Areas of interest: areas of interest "Library"
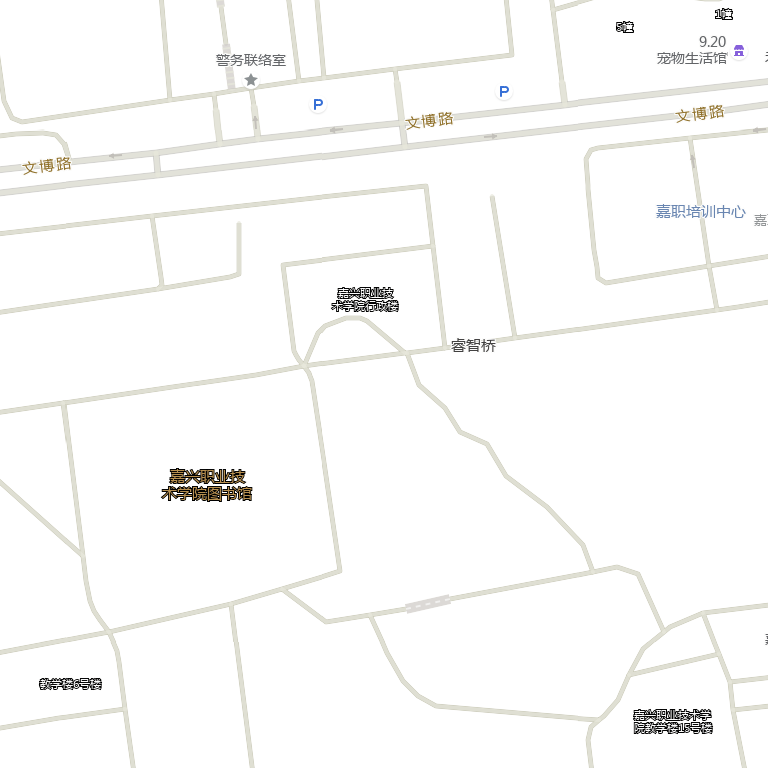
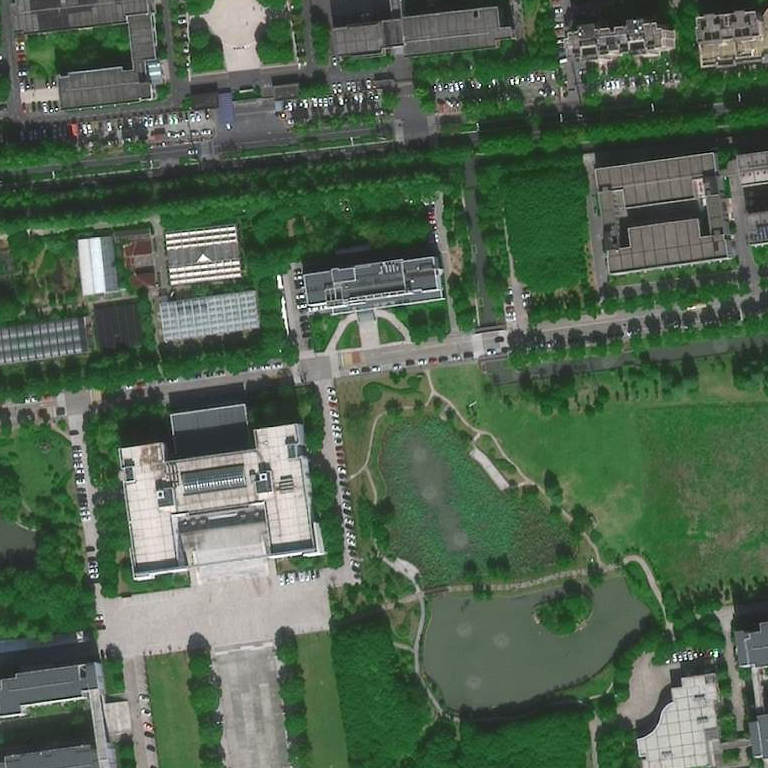